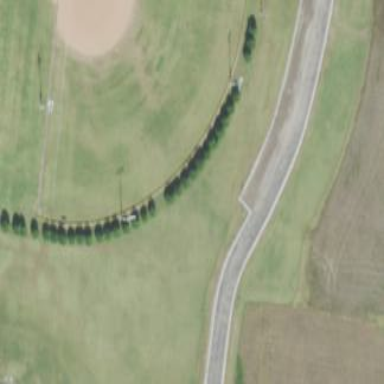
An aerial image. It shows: Softball pitch for leisure sports.